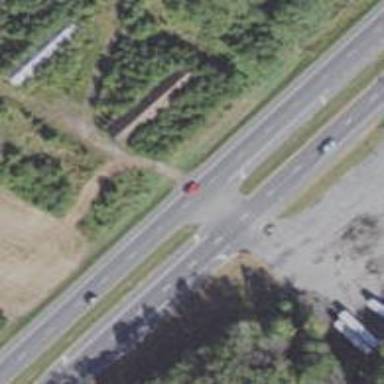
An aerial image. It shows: Trunk link highway.